Field crop: maize
Growth stage: 1
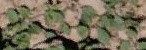
Species: convolvulus